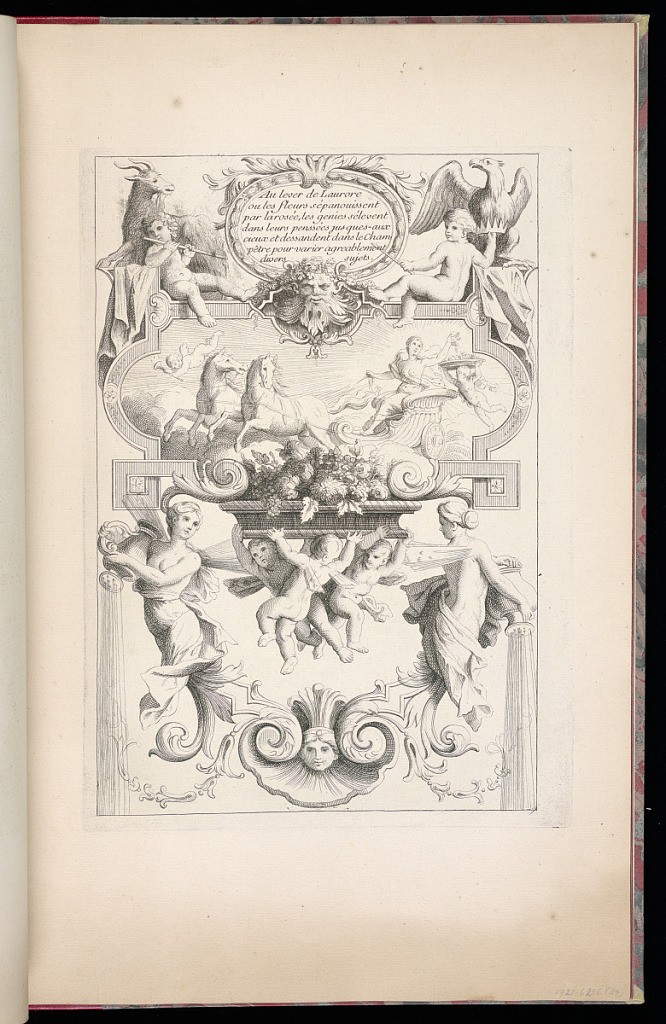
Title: Allegorical Scene with Aurora
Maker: Jacques Fouquet, French, active 1685 – 1704
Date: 1707–44
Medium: Etching on laid paper
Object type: Print
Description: A print and lettered verse representing Aurora, Greek and Roman goddess of dawn. She is depicted in her horse-drawn chariot in a central framed vignette supported by a basket of flowers, held up by putti, flanked by female winged herms, holding watering jugs, with strapwork, shell, acanthus, and margent ornanement and a central mascaron below. Above is the descriptive verse lettered within a framed cartouche, with a mascaron below and putto on either side along with a goat and an eagle.